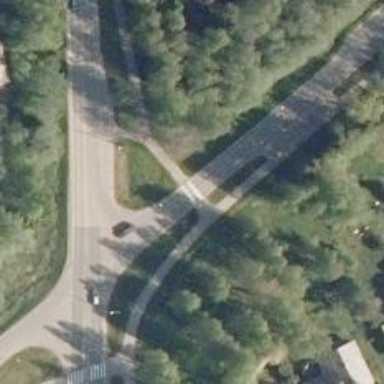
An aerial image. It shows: Uncontrolled zebra crossing on the road.